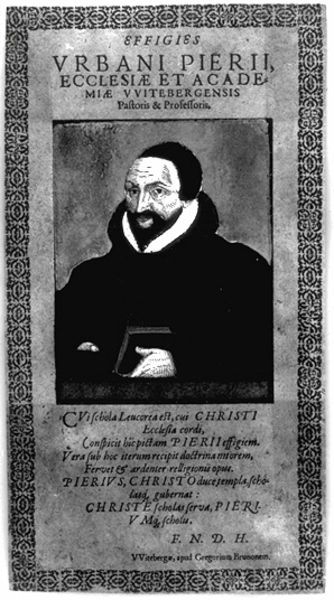
Titel: Bildnis des Urban Birnbaum
Künstler: Gregor Bruno
Institution: (Seriendruck)
Schlagwörter: hand, mann, weiß, grau, mund, nase, profil, schwarz, stirn, haube, muster, ornament, bart, kappe, mütze, augen, bibel, falten, kragen, rahmen, vollbart, bildnis, herr, hände, portrait, porträt, kirche, geistlicher, gewand, halbfigur, mantel, blatt, renaissance, schrift, grafik, graphik, rand, pier, church, hands, pope, priest, religious, white, black, collar, dark, face, grey, hair, old, robe, inschrift, ornamente, verzierung, picture, print, buch, religion, druck, stich, titel, illustration, schwarzweiß, text, überschrift, titelblatt, spitzbart, titelbild, profile, christlich, man, mittelalter, urban, head, eyes, male, message, gelehrter, drawing, paper, black and white, beard, photo, beschreibung, christi, letters, legende, letter, person, human, design, latein, lateinisch, italian, style, bald, pocket, peter, circle, finger, book, christ, shade, script, gesitlicher, theologe, contrast, christian, bible, forehead, page, antiqua, pointy, goatee, poster, border, frieze, description, latin, scholar, mustache, words, icon, pastor, wrinkle, urbani, ghj, title, font, diary, thumb, profile view, pamphlet, title page, w, 1500, article, gestlicher, bibl, attire, vrbani, effigies, pierii, pamflet, christe, christentun, tietelbild, tetelbild, wanted, asdfghjkl, xcvbnm, vrbani pierji, ine, wringles, endh, ecclesiastes, reformation#, frontpage, piere, whinbkles, whinkles, ecclesiae, acade, writes, scruff, bildnismann